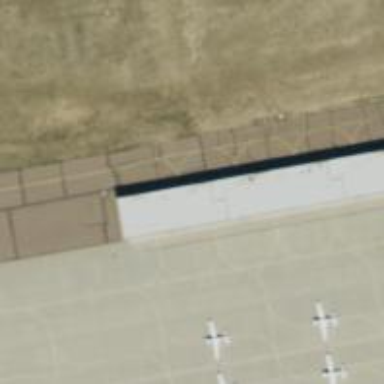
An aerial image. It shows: View of taxiway at the airport.